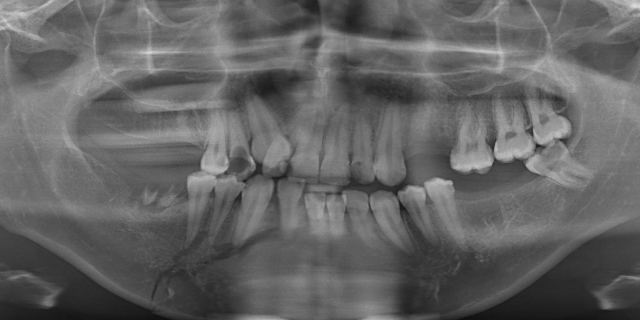
adult